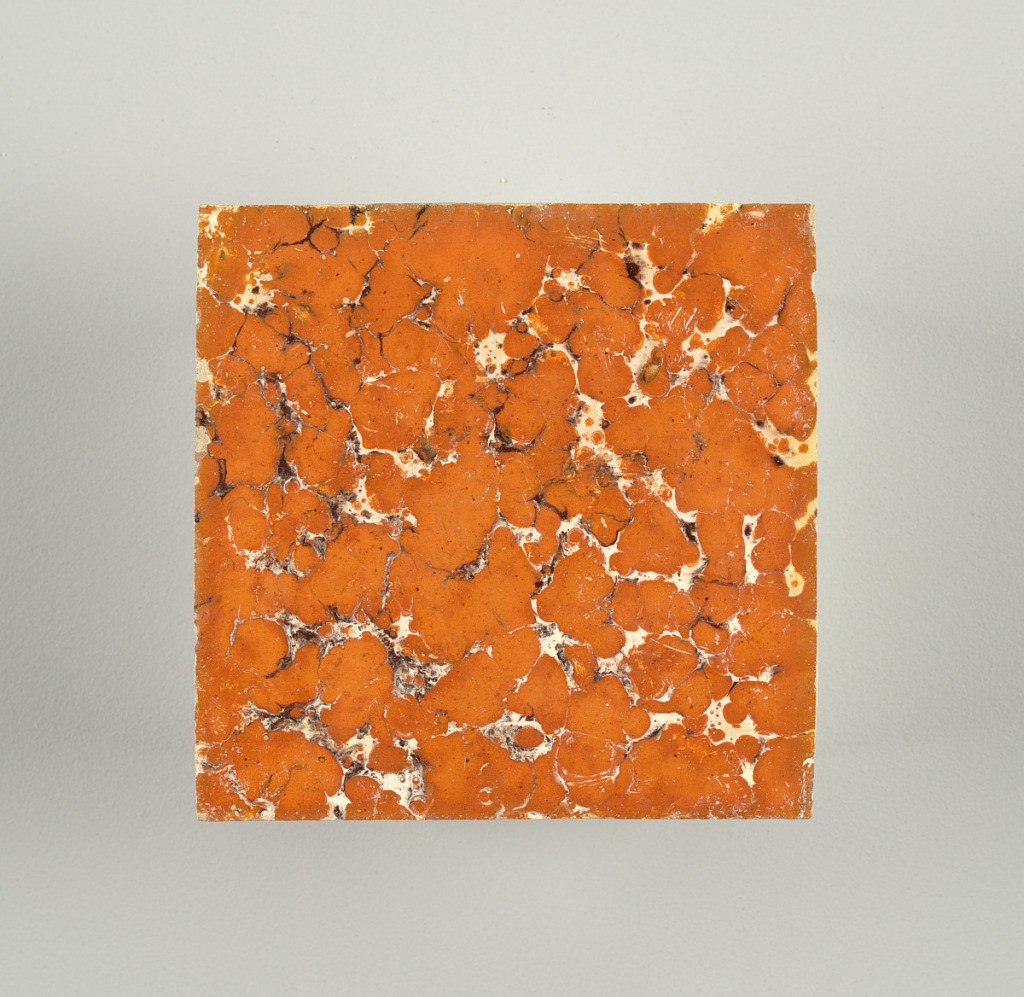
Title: Tile
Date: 18th century
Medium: Glazed earthenware
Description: Square tile, painted with underglaze random pattern of red-orange and black spots, simulating stone. Clear glaze (kwaart) over tin-glaze and underglaze colors.